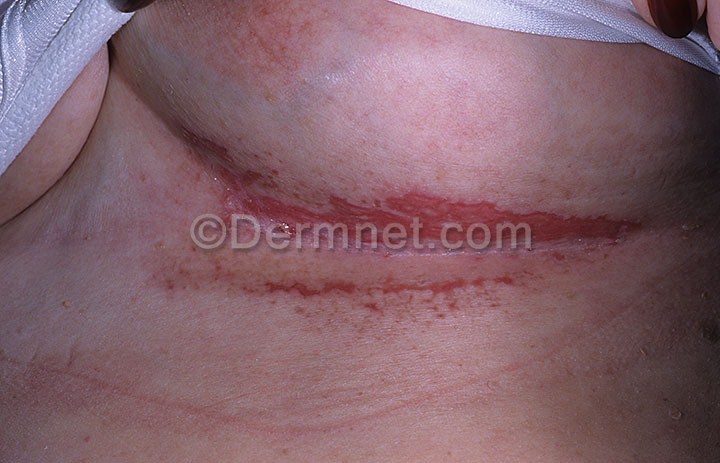
Disease: Tinea Ringworm Candidiasis and other Fungal Infections